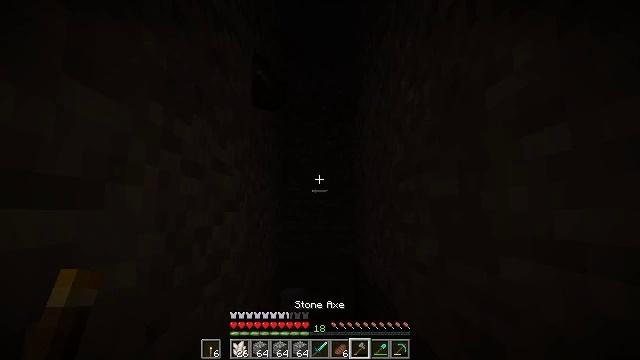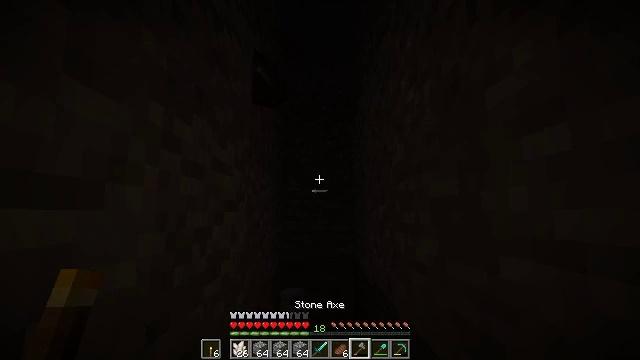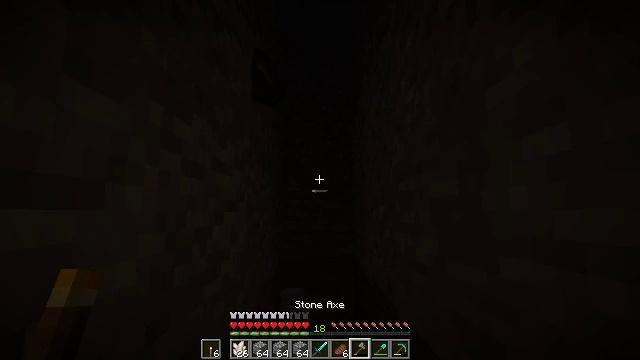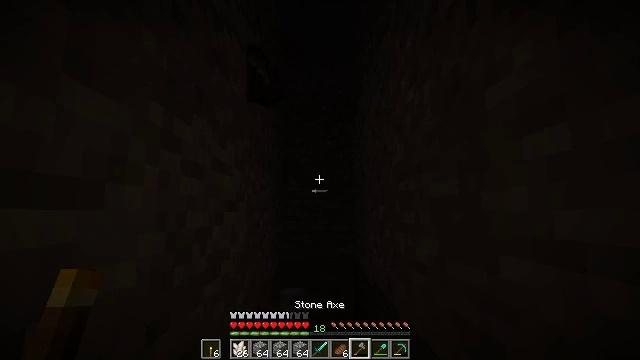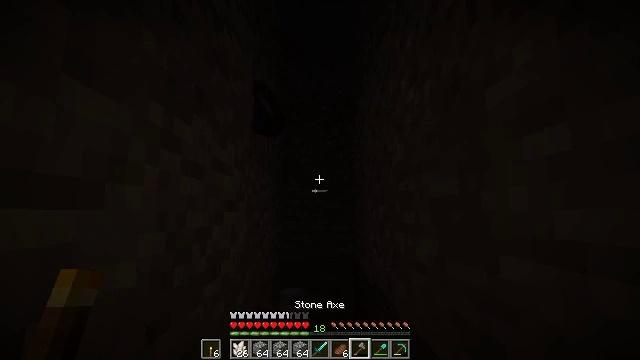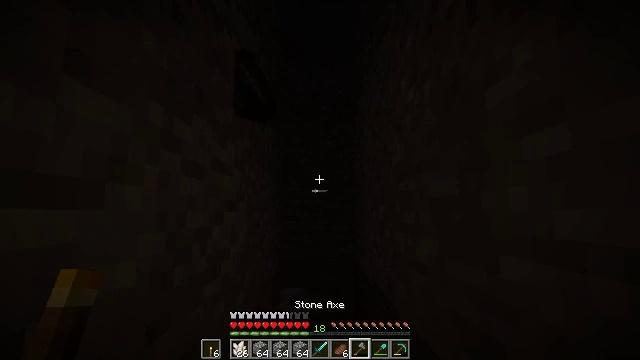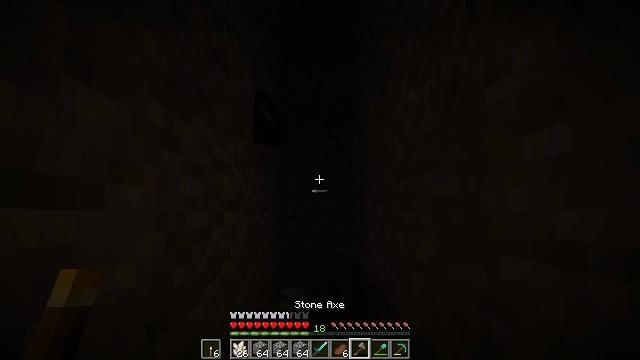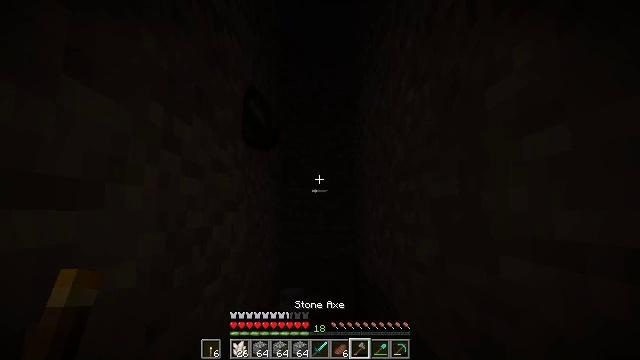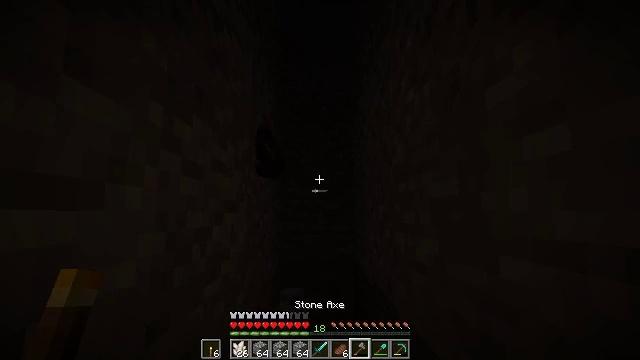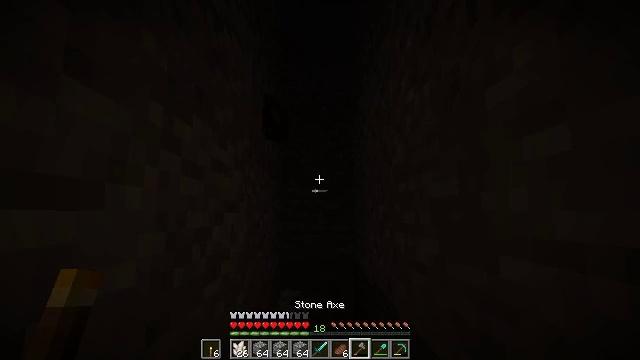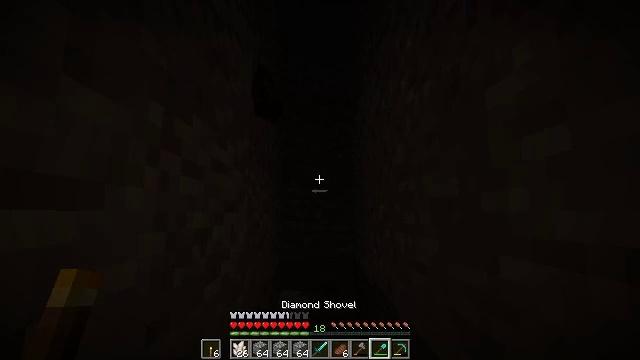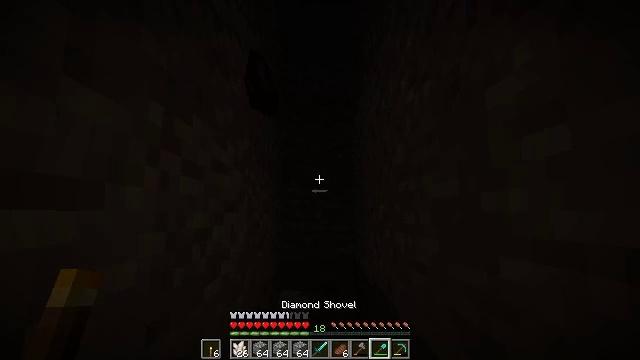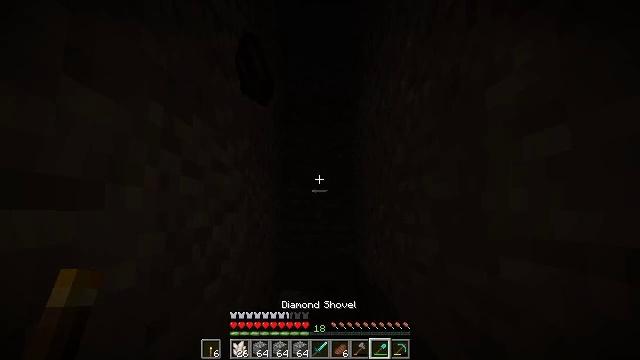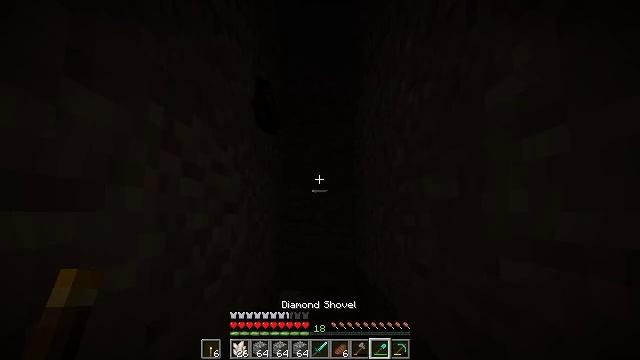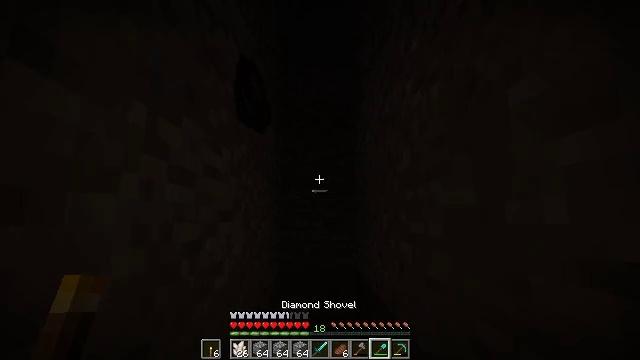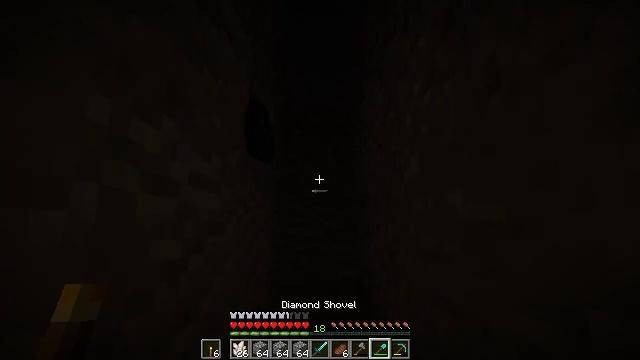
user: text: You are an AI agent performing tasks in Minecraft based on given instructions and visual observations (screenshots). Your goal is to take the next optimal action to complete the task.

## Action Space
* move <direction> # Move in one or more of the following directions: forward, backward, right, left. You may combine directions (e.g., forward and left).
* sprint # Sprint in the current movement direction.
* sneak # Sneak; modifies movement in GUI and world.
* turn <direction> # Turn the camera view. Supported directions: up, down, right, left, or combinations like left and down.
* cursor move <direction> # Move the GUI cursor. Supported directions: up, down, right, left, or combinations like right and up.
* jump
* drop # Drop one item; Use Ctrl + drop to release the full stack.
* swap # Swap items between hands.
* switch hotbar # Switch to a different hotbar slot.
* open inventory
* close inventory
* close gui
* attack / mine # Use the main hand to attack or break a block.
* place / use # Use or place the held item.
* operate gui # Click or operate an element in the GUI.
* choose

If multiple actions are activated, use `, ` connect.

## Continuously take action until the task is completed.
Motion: motion action
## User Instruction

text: Collect gravel for your inventory.
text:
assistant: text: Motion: no_op
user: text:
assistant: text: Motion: no_op
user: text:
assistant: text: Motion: no_op
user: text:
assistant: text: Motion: no_op
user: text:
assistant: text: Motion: no_op
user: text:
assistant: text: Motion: no_op
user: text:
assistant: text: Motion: no_op
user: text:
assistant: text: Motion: no_op
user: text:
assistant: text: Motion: no_op
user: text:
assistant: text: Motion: no_op
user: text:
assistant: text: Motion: no_op
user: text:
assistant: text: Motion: no_op
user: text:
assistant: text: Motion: no_op
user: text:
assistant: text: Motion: move forward, turn up
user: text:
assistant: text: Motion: move forward, turn up
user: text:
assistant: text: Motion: move forward, turn up
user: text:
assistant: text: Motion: move forward
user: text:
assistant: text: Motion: move forward, turn up
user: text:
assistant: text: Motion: no_op
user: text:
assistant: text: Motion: attack / mine
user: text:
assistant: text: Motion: attack / mine
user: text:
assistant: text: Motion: attack / mine
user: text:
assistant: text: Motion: attack / mine
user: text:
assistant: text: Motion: attack / mine
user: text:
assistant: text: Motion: attack / mine
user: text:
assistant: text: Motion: attack / mine
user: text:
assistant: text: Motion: attack / mine
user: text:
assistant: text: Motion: attack / mine
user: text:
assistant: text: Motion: turn right and up, attack / mine
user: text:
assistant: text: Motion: turn right and up, attack / mine